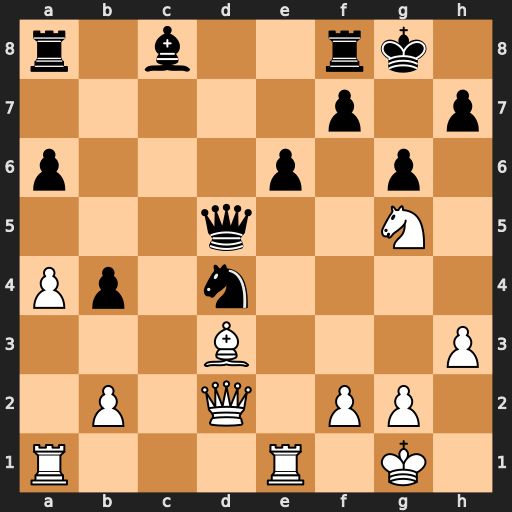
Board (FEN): r1b2rk1/5p1p/p3p1p1/3q2N1/Pp1n4/3B3P/1P1Q1PP1/R3R1K1
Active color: w
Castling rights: -
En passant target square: -
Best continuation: Be4 Nf3+ Nxf3 Qxd2 Nxd2